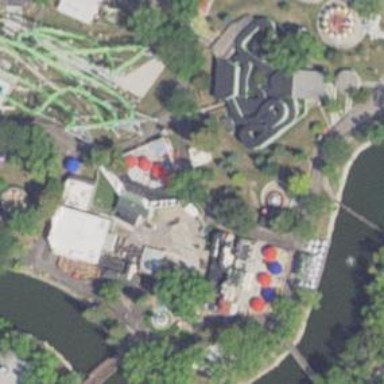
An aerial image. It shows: Attraction in the form of drop tower.